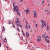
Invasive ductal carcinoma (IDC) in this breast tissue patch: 1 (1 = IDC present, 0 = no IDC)